Interaction volume radius: 10 \u00c5
Interaction volume height: 20 \u00c5
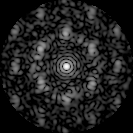
Disorder parameter: 0.6812